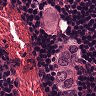
Metastatic tissue present: yes